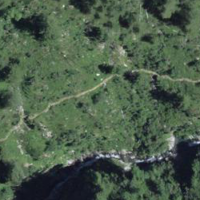
EUNIS habitat code: 32
Species observed at this site:
Parnassius phoebus
Boloria titania
Boloria selene